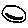
Label: smiley face